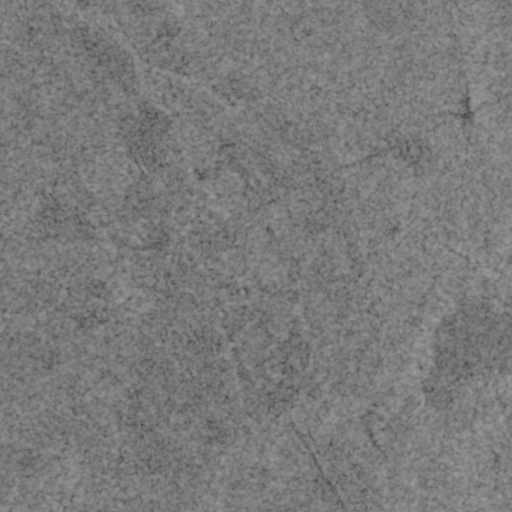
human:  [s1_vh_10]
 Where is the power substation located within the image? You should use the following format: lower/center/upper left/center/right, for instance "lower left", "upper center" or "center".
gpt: The power substation is located in the center of the image.
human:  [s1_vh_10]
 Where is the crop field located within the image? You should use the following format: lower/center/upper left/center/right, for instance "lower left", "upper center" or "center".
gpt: There is no crop field in the image.

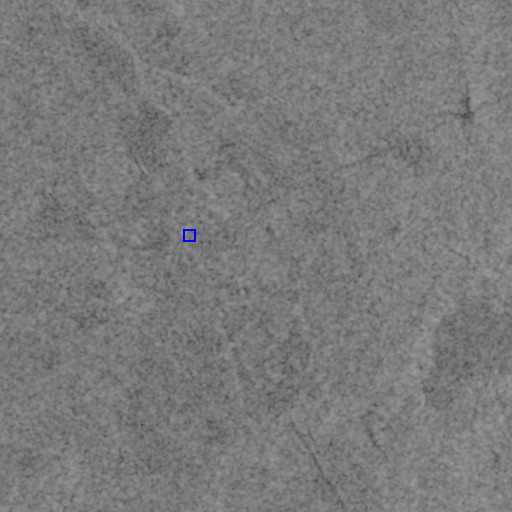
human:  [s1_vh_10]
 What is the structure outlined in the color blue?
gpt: The structure outlined in blue is a power substation.
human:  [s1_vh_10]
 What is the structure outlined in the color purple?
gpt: There is no purple outline.